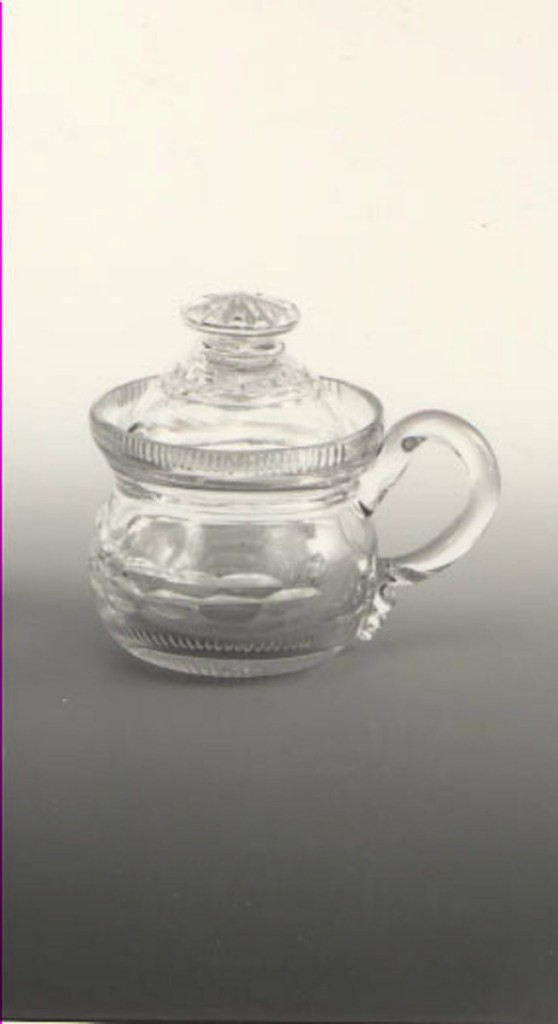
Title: Covered dish
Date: ca. 1800
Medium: glass
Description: Round body with vertical fluted rim at top; loop handle; domed lid with button finial; body and lid cut with double row of printies, a row of narrow flutes at base of body.